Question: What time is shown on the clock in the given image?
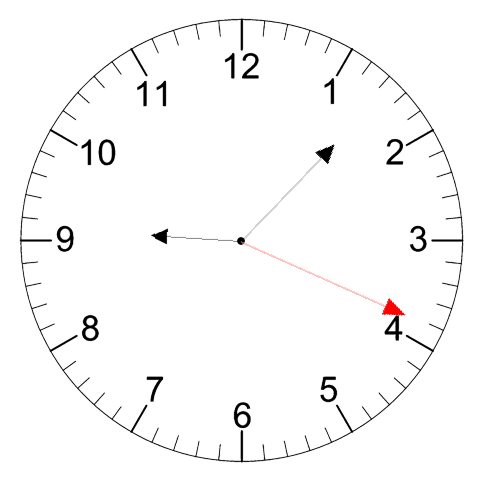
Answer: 09:07:19